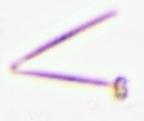
Label: Thalassionema